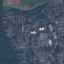
Land use / land cover: Residential